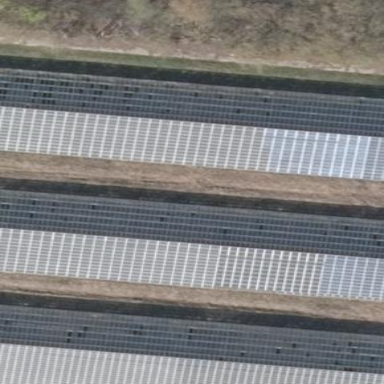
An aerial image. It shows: Greenhouse.